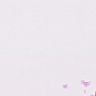
Metastatic tissue present: no